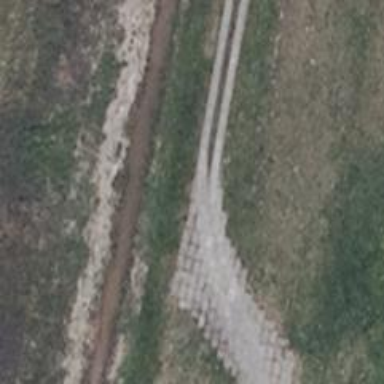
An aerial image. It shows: High-quality track road with concrete lanes.